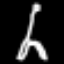
Label: The Eiffel Tower